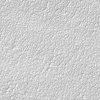
Atmospheric dust classification: not_dusty